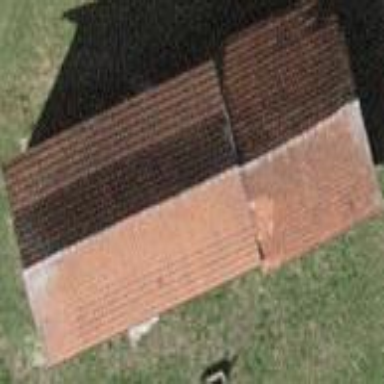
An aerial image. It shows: Shed building.